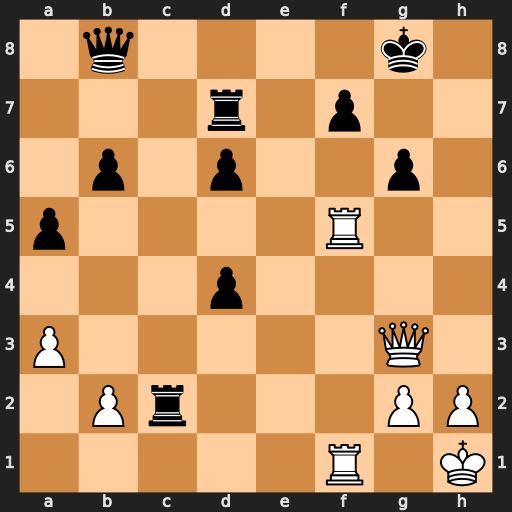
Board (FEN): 1q4k1/3r1p2/1p1p2p1/p4R2/3p4/P5Q1/1Pr3PP/5R1K
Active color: w
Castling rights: -
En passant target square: -
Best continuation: Rxf7 Rxf7 Qxg6+